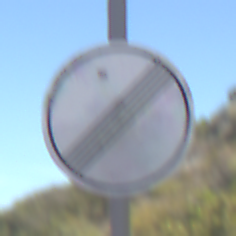
Verkehrszeichen: EndeSaemtlicherBegrenzungen
Umgebung: Outdoor, Nature
Tageszeit: MorningAfternoon
Wetter: Clear
Licht: Natural
Jahreszeit: NotSpecified
Kontrast: HighContrast